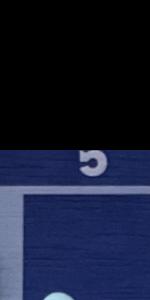
Label: Empty